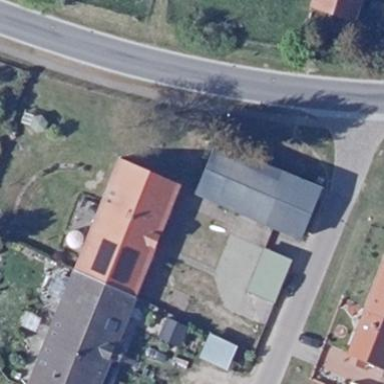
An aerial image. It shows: Barn.